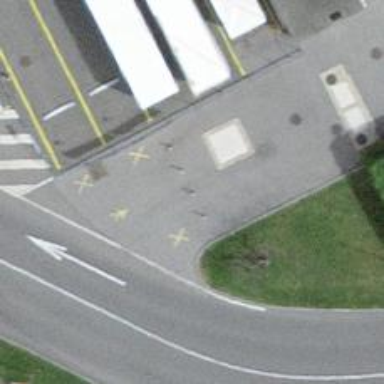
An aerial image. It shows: Bollard.